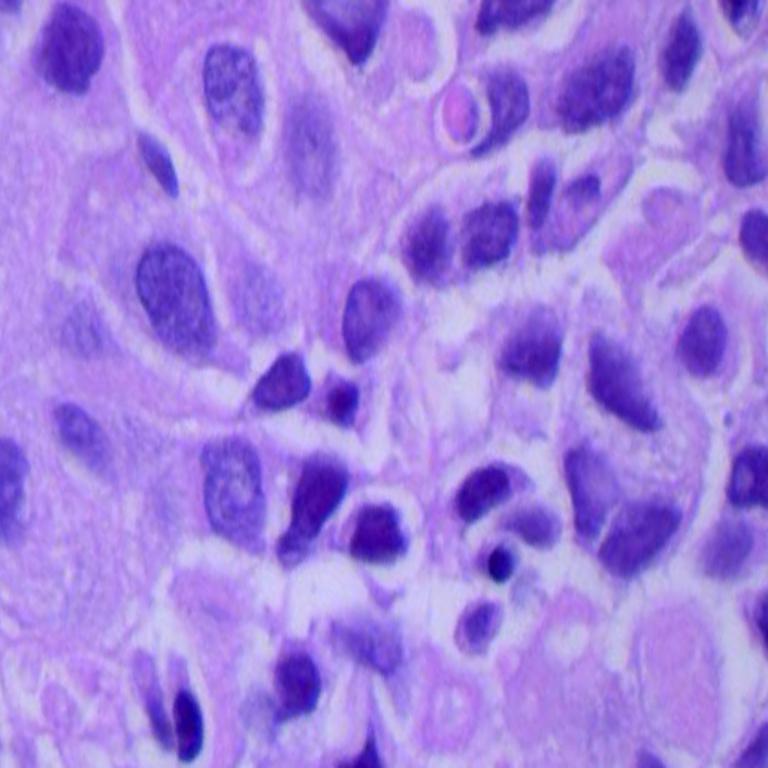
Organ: lung
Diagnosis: squamous carcinomas